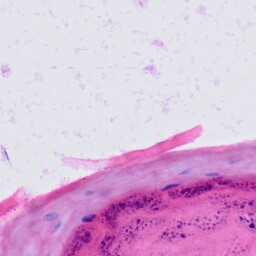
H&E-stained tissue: Skin